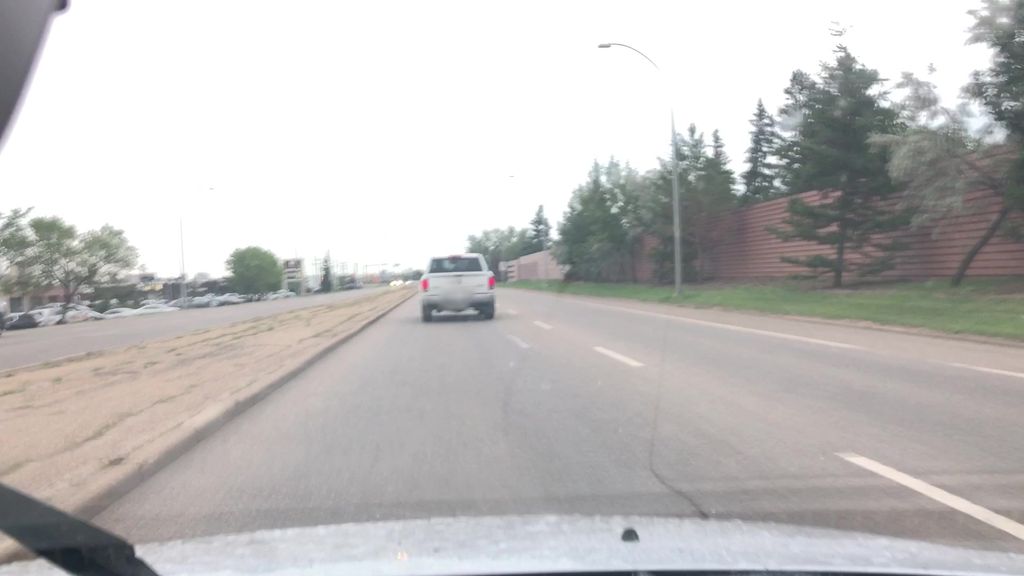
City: edmonton